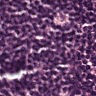
Metastatic tissue present: no